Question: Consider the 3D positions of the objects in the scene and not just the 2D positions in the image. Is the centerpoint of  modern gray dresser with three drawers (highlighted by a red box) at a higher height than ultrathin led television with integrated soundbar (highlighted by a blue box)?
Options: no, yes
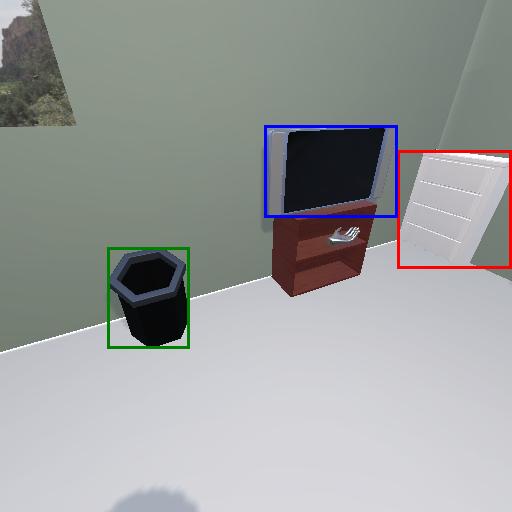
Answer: no